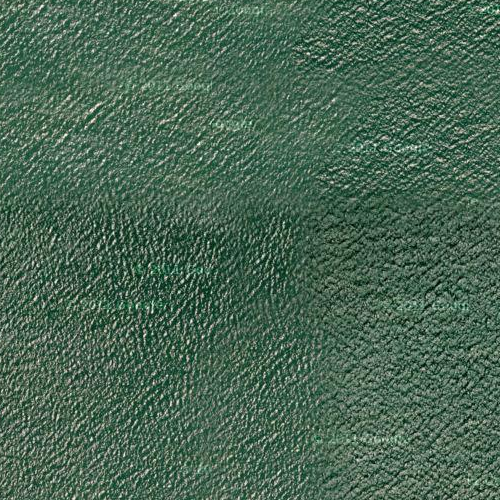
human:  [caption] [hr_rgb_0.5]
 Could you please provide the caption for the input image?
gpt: This is a part of deep green sparkling sea .

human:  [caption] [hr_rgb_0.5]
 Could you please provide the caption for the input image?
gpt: A part of deep green shining ocean .

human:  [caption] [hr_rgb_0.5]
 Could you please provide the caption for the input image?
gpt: A part of ocean with deep green waters .

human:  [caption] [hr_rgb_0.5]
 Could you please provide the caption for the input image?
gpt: This is a part of deep green sparkling sea .

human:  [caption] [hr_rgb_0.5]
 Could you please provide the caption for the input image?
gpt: This is a part of deep shining ocean .